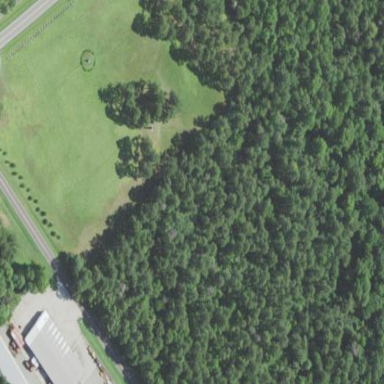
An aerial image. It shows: Park with historic significance as battlefield.